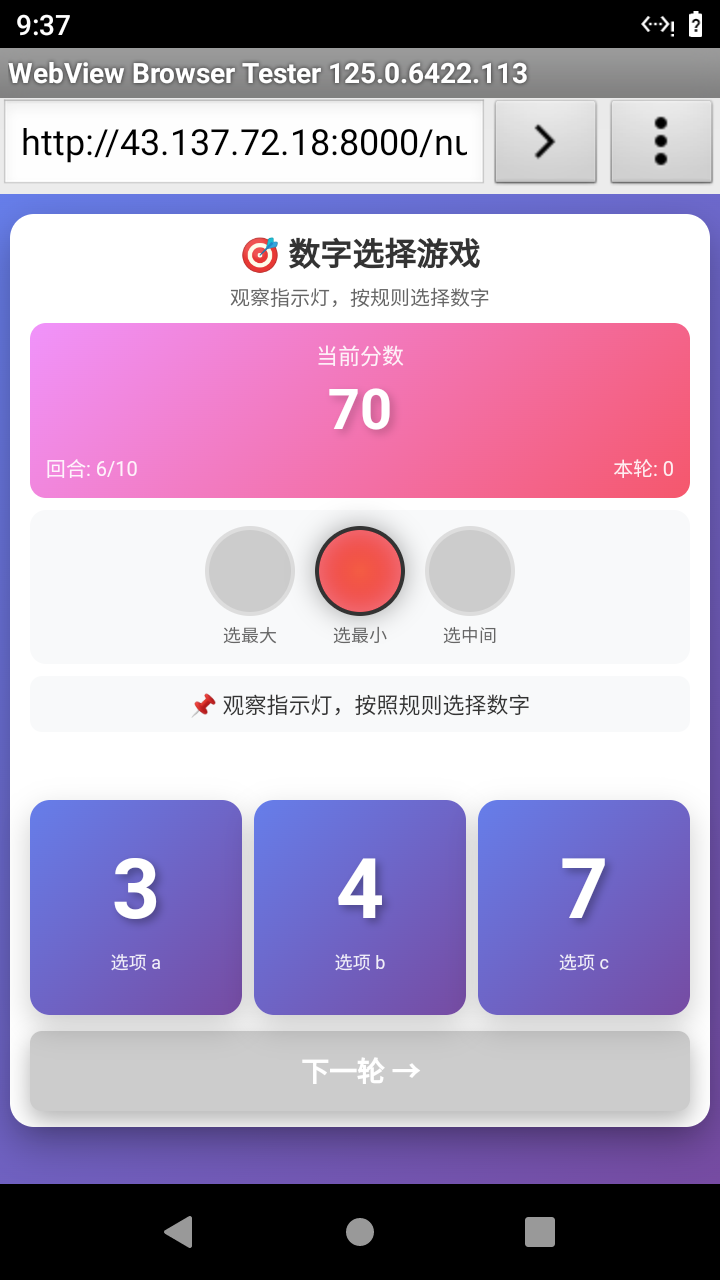

Select the correct number based on the traffic light color.
Answer: 0